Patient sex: M
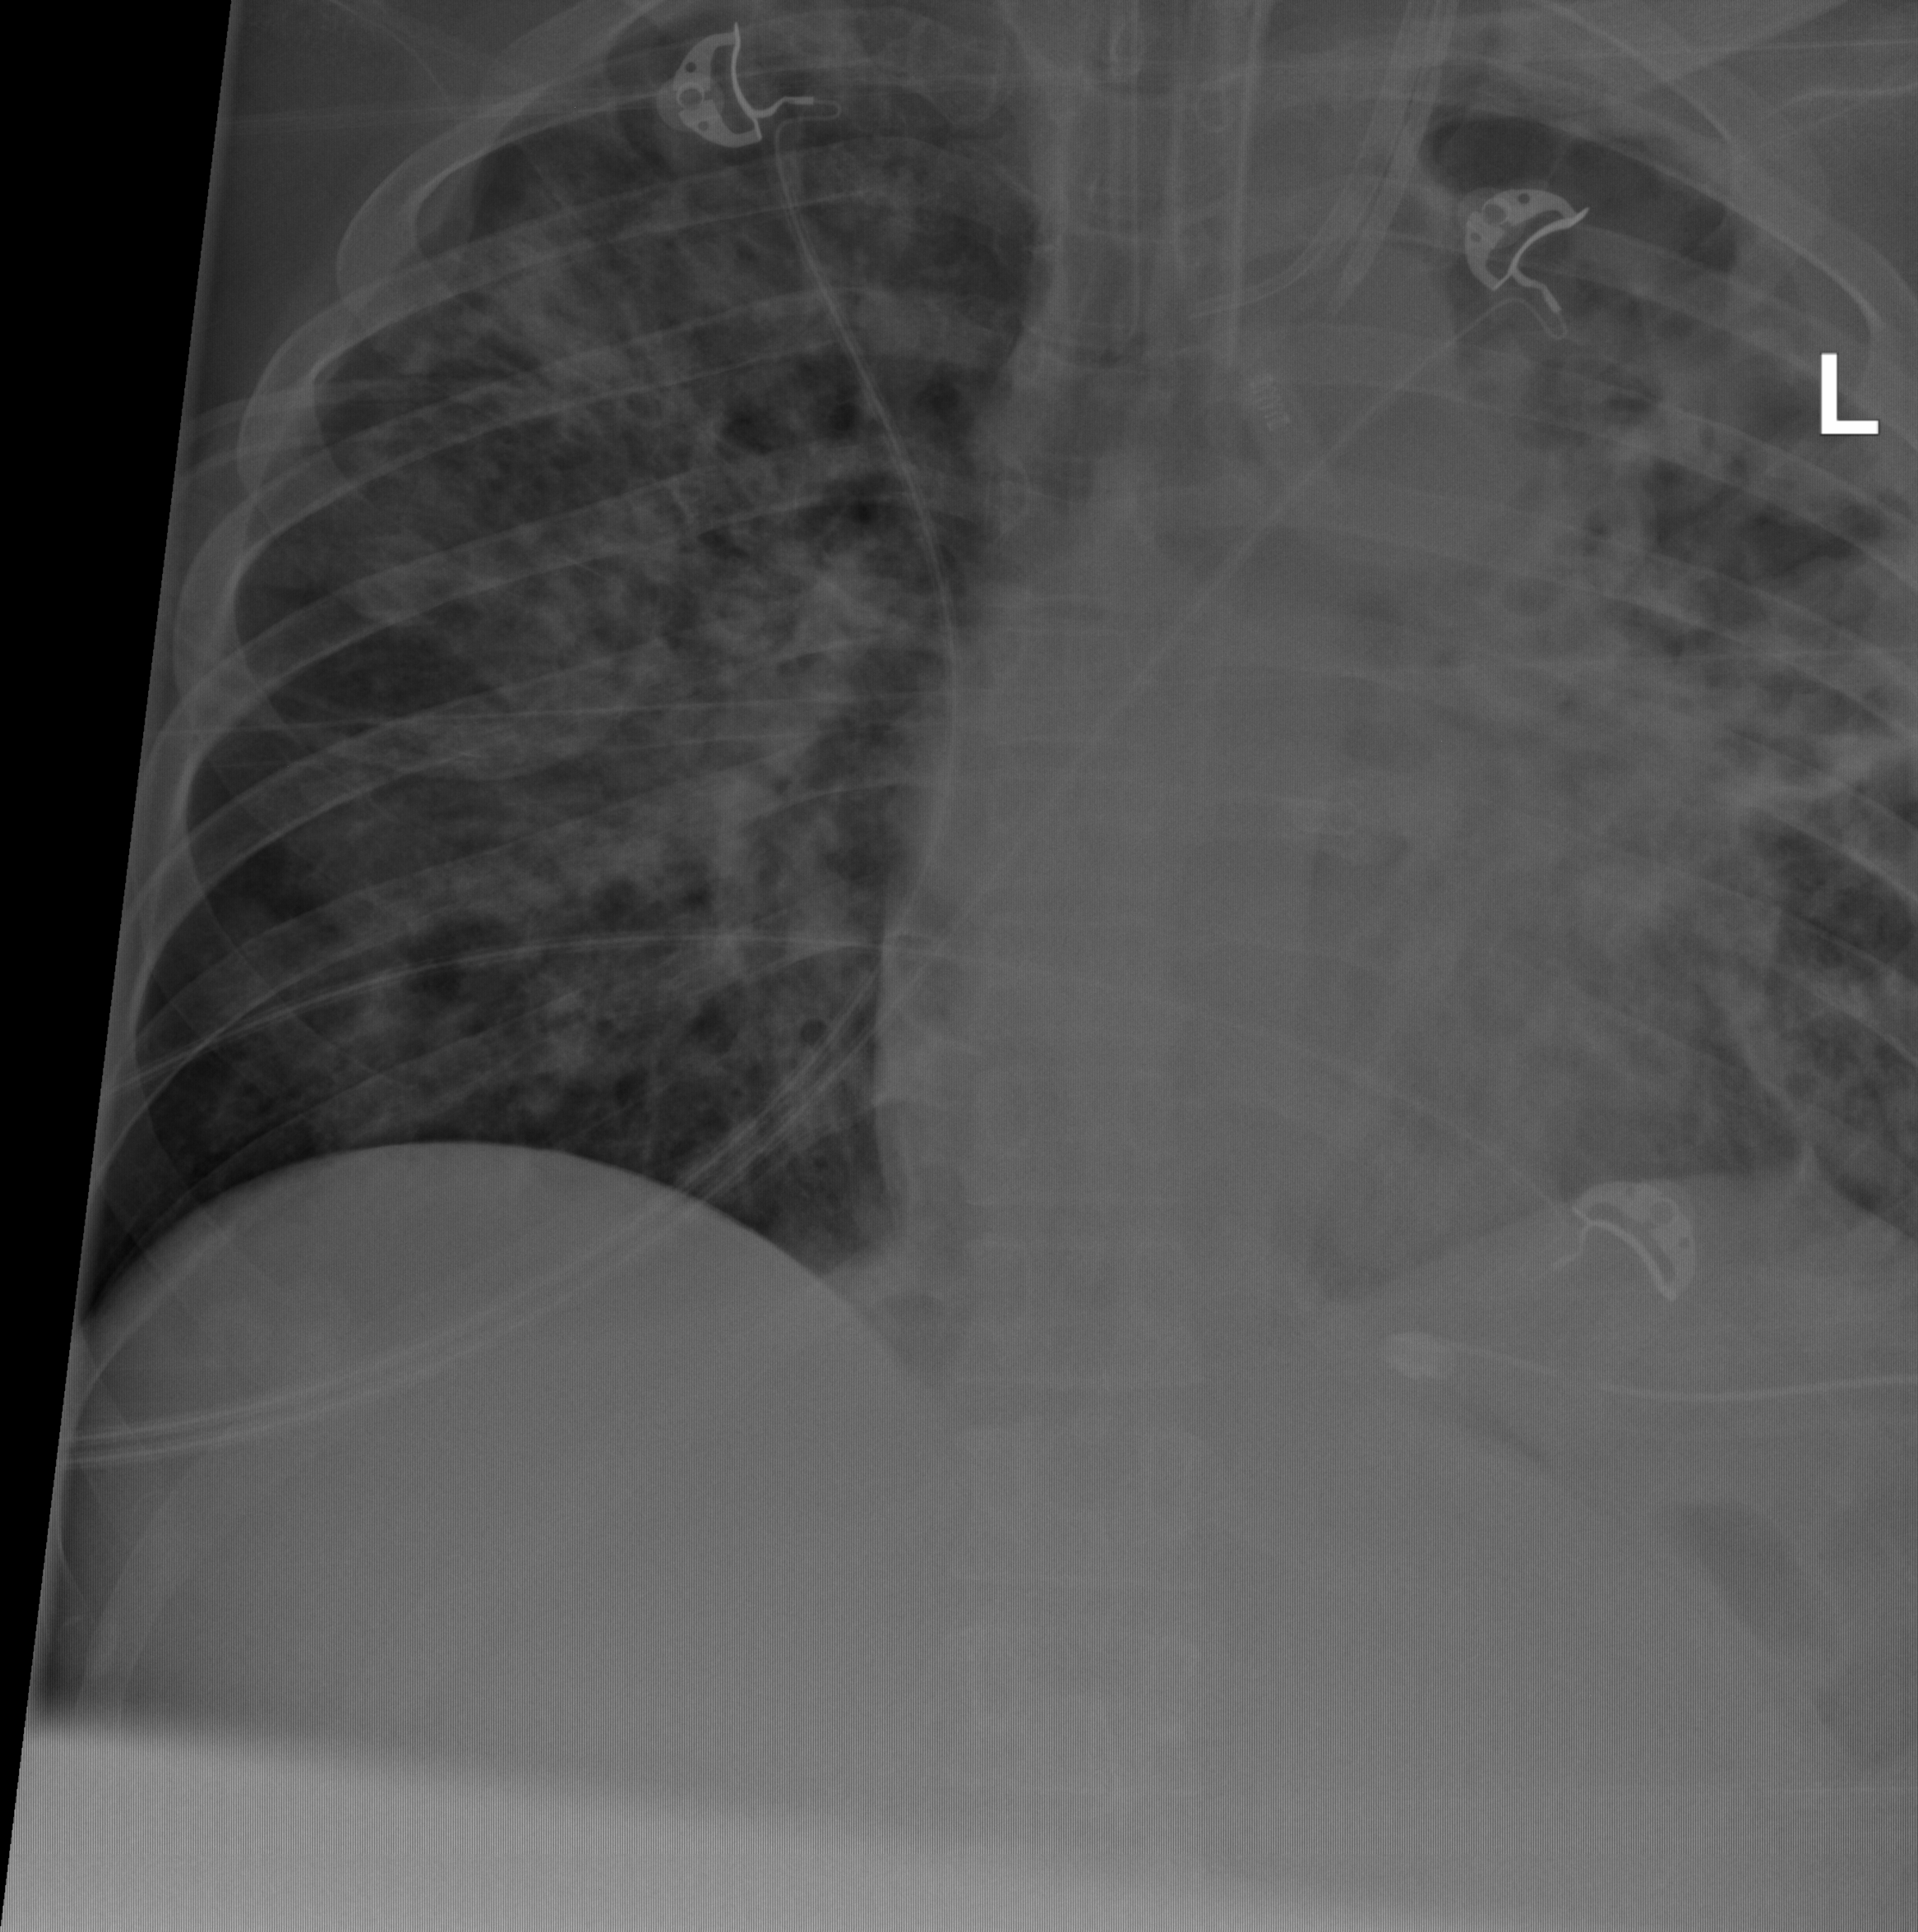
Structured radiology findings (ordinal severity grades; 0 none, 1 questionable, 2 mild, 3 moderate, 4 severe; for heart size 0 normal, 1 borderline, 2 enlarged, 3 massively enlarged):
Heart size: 1
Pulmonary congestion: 1
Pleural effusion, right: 0
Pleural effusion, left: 2
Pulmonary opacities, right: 3
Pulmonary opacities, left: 3
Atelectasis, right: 2
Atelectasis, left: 2